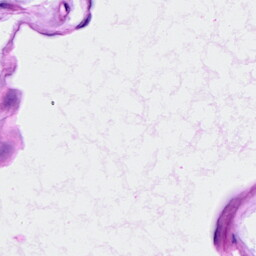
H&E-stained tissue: Ovarian